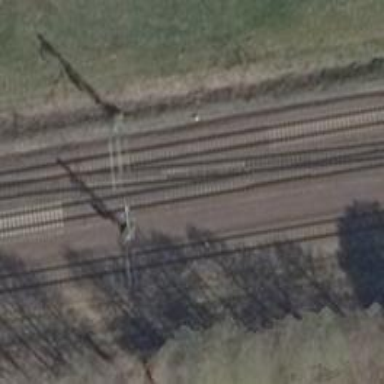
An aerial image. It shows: Railway track with contact lines for electrification.